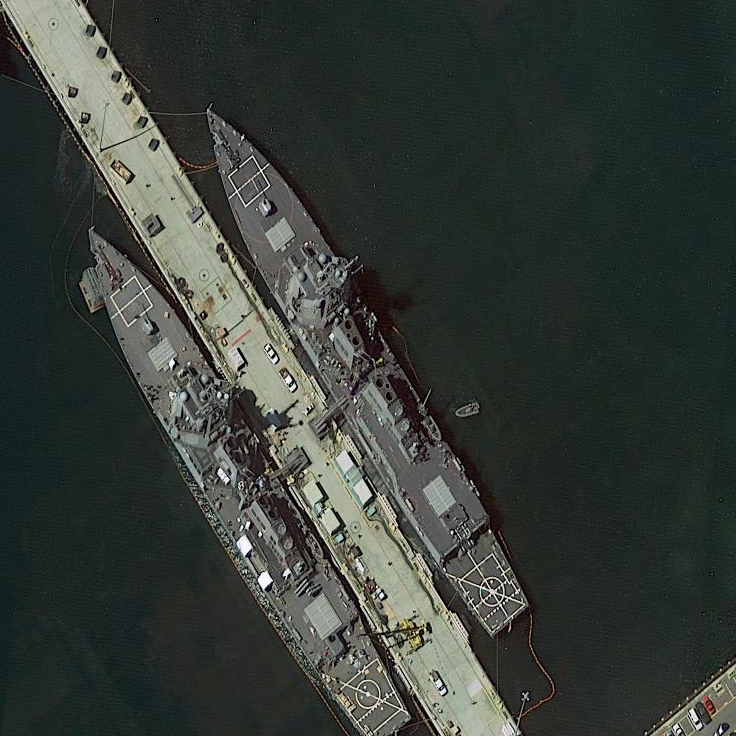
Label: destroyer